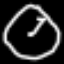
Label: clock